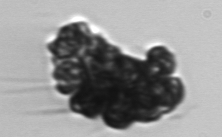
Label: Corymbellus